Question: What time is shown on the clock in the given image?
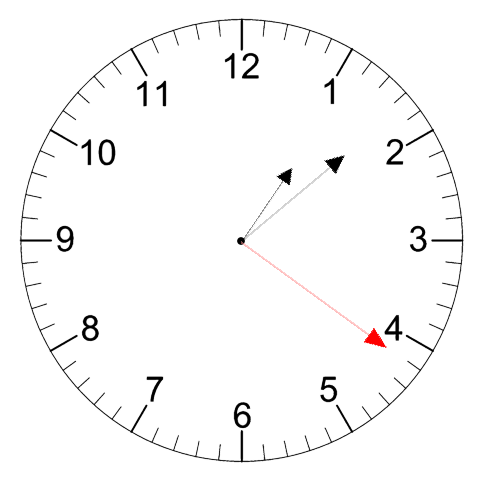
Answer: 01:08:21